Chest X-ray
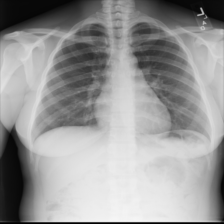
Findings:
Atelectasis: negative
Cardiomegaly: negative
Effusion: negative
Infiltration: negative
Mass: negative
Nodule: negative
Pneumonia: negative
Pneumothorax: negative
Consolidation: negative
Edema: negative
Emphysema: negative
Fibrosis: negative
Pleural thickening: negative
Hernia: negative